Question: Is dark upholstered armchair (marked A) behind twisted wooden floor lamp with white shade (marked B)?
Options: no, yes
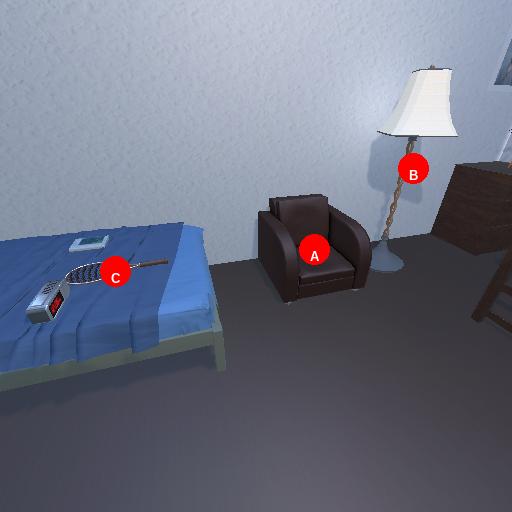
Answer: no